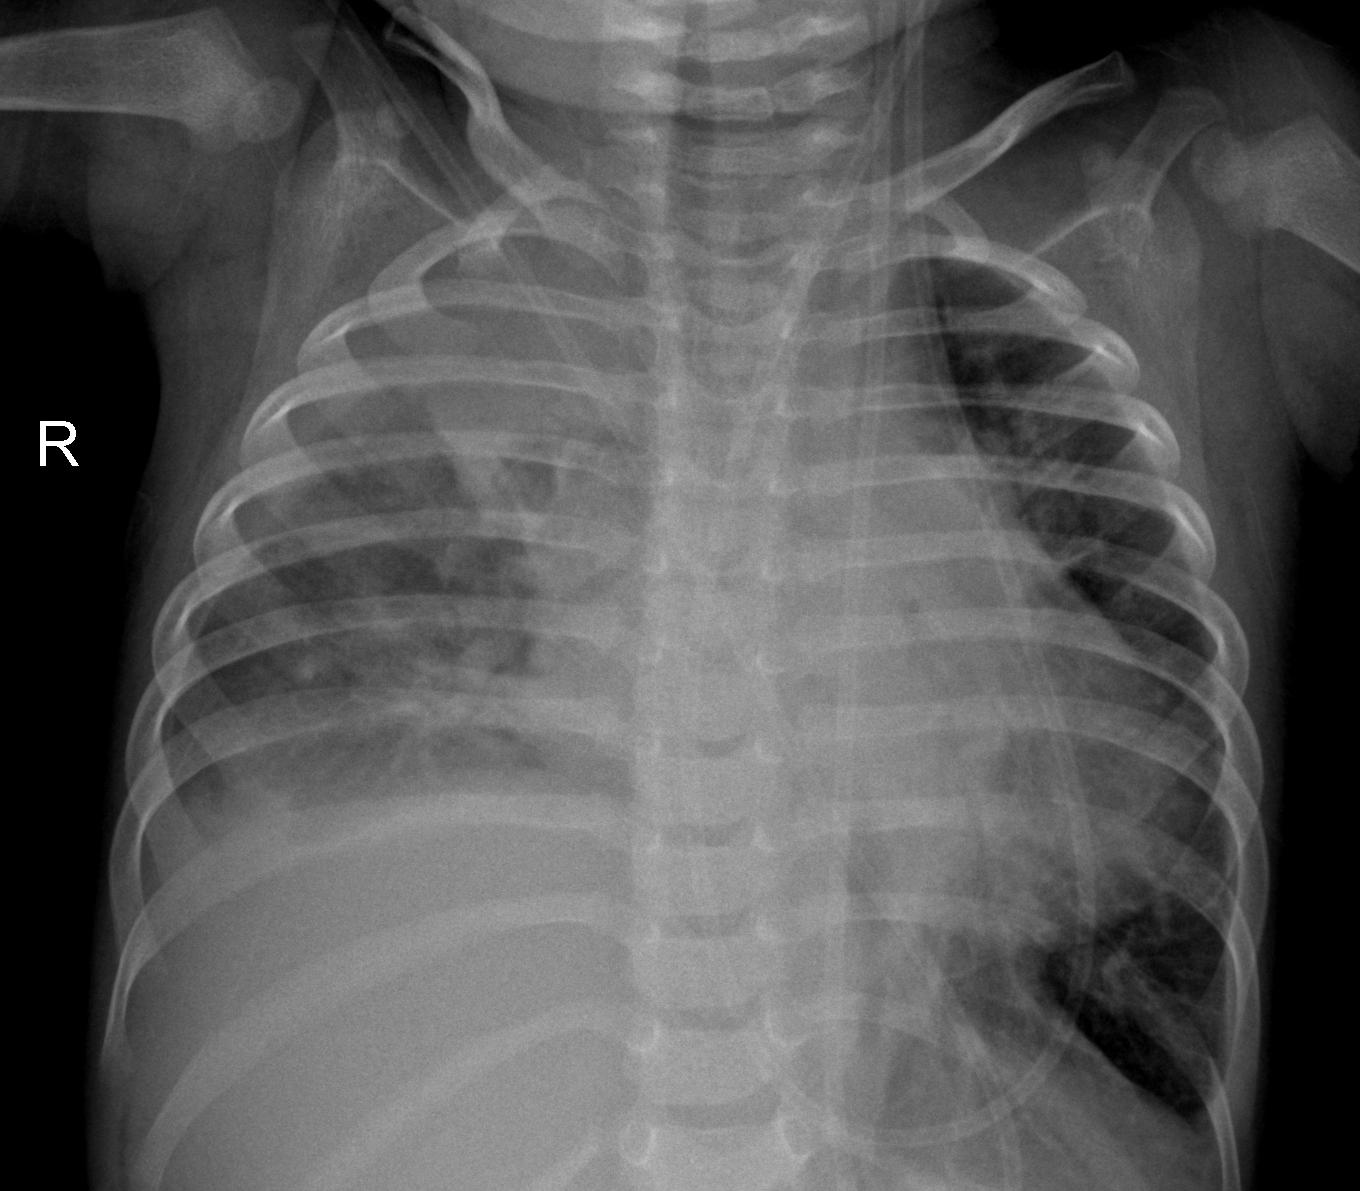
Diagnosis: PNEUMONIA